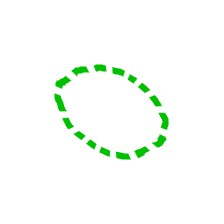
Shape: circle